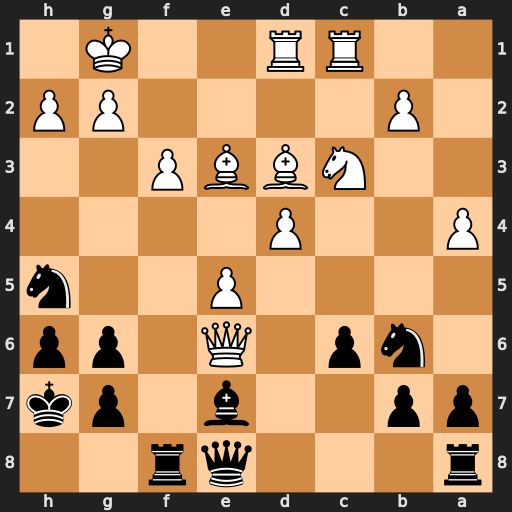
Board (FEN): r3qr2/pp2b1pk/1np1Q1pp/4P2n/P2P4/2NBBP2/1P4PP/2RR2K1
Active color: b
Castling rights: -
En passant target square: -
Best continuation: Bg5 Bxg6+ Qxg6 Qxg6+ Kxg6